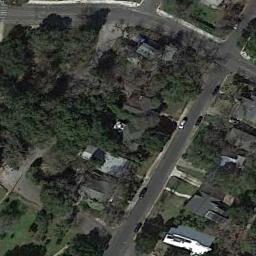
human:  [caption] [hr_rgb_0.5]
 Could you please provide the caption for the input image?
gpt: There aren't many houses in the mid-sized area .

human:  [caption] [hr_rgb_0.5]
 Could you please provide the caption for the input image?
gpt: The medium residential area is well green and has some houses arranged in lines .

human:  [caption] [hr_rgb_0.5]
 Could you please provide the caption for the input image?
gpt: The medium residential is on the grass next to some trees and road .

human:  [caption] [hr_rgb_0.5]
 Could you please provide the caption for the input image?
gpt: Many buildings of different shapes are in medium residential area .

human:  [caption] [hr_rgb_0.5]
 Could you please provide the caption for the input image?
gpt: There are many green trees and some buildings on the medium residential area .